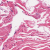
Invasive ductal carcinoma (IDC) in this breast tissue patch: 0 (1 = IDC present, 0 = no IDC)